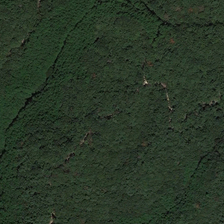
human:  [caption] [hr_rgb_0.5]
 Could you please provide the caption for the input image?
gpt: many trees are in a piece of green forest .

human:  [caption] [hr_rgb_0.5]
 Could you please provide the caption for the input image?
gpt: many trees are in a piece of green forest .

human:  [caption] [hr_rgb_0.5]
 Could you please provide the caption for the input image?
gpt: this piece of the yellow green forest is dense .

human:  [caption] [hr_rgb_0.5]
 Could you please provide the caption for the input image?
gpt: this piece of the forest is yellow green and dense .

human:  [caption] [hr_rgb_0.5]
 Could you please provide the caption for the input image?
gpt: this piece of the forest is yellow green and dense .